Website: lowes
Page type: customer-info-address
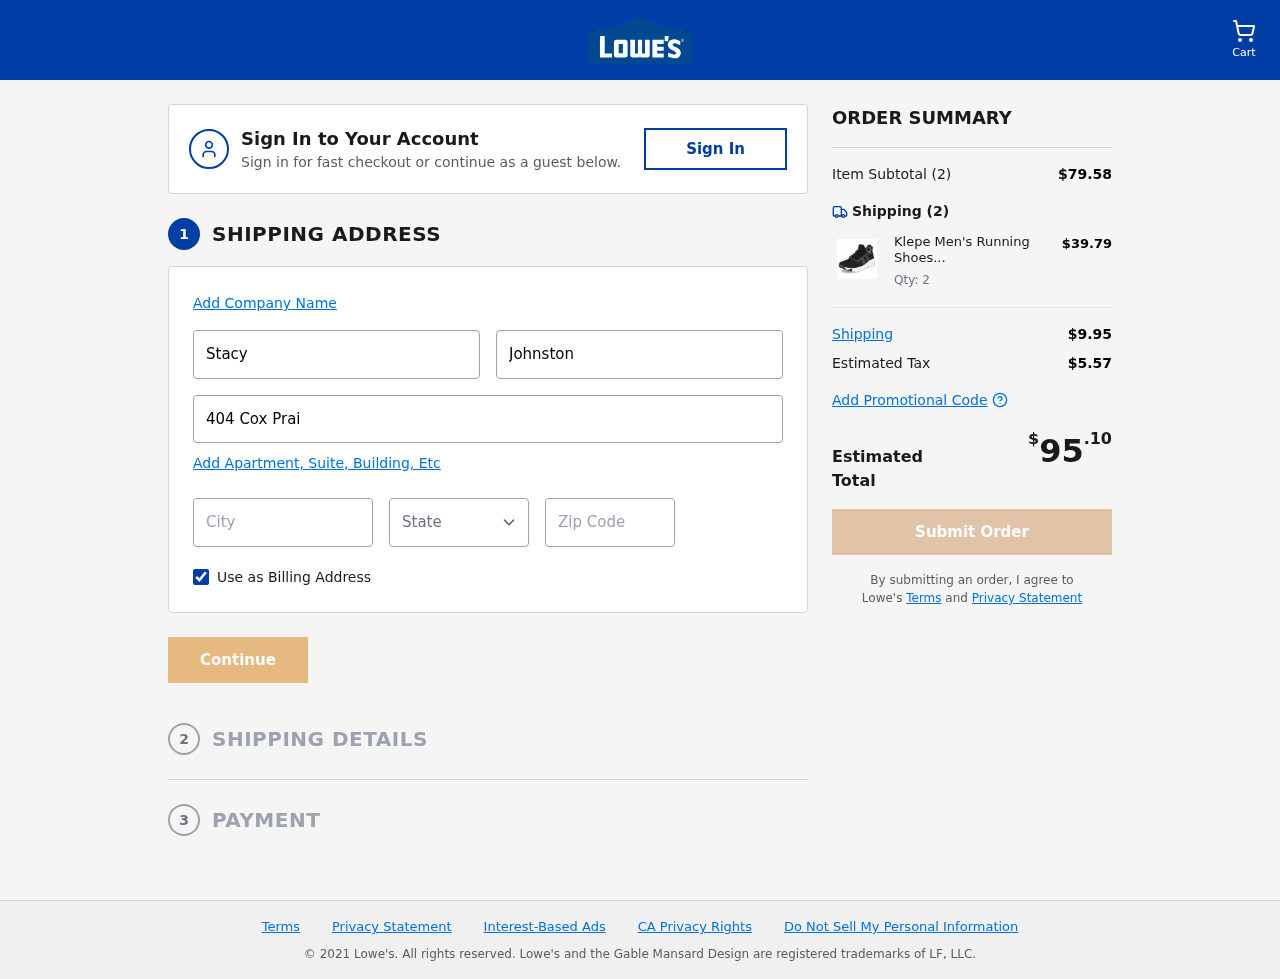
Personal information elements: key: PII_CITY
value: Port Eric
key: PII_FIRSTNAME
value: Stacy
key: PII_LASTNAME
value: Johnston
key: PII_POSTCODE
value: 76464
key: PII_STATE_ABBR
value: NJ
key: PII_STREET
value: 404 Cox Prairie Apt. 972
Product elements: key: PRODUCT1_NAME
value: Klepe Men's Running Shoes-8 UK (40 EU) (7 US) (KP031/BLK)
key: PRODUCT1_PRICE
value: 39.79
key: PRODUCT1_QUANTITY
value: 2
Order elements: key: ORDER_NUM_ITEMS
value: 2
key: ORDER_SUBTOTAL
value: $79.58
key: ORDER_NUM_ITEMS2
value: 2
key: ORDER_SHIPPING_COST
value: $9.95
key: ORDER_TAX
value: $5.57
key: ORDER_TOTAL
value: $95.10